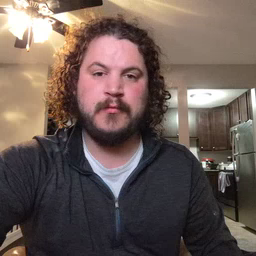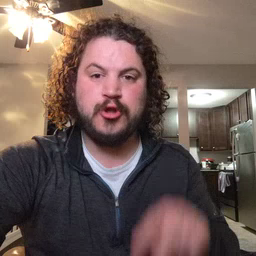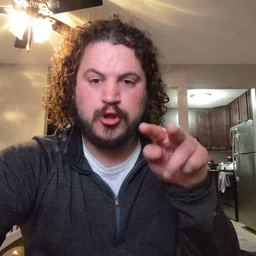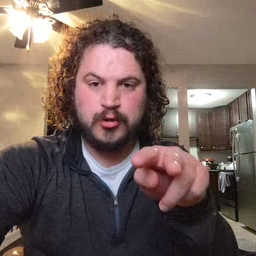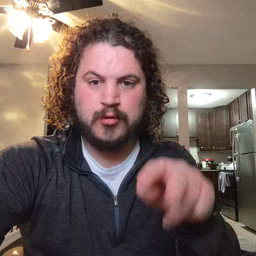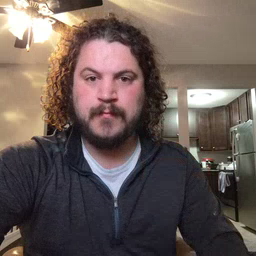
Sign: look